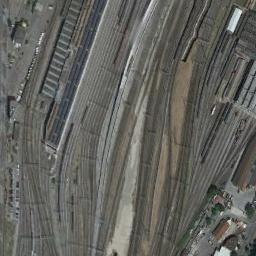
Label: railway